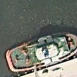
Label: Towing_vessel